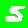
Digit: 5